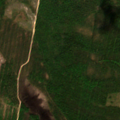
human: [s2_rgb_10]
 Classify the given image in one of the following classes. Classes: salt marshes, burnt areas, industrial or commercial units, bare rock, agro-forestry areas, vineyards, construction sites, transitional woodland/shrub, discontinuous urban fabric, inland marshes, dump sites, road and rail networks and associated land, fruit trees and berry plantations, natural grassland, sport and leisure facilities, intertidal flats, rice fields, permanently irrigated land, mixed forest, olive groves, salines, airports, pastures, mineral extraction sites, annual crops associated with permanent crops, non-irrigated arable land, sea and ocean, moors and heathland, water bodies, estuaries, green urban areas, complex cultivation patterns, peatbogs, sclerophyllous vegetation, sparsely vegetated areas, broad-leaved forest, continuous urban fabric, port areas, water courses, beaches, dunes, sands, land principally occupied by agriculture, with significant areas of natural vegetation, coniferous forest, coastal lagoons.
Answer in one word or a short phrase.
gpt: coniferous forest, mixed forest, transitional woodland/shrub